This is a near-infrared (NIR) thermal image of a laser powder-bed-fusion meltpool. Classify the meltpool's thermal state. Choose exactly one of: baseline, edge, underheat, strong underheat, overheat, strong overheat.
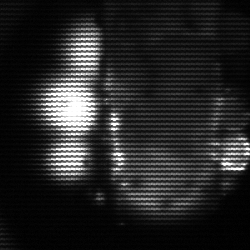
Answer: strong underheat